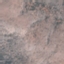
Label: HerbaceousVegetation